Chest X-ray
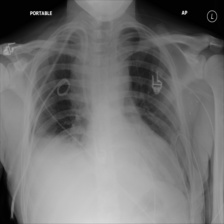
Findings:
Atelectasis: positive
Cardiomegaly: negative
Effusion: positive
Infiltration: negative
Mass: positive
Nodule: negative
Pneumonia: negative
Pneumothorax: negative
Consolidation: negative
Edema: negative
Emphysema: negative
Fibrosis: negative
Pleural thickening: negative
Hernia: negative